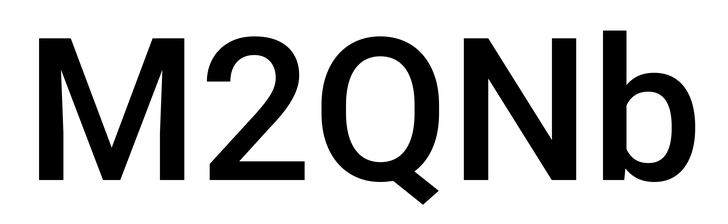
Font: Roboto_Medium